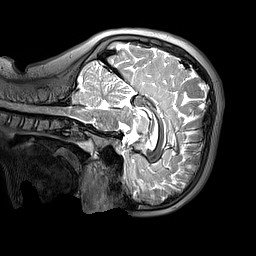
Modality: T2w
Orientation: sagittal
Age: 10
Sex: female
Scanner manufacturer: siemens
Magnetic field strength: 3 T
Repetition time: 3.2 s
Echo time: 0.408 s